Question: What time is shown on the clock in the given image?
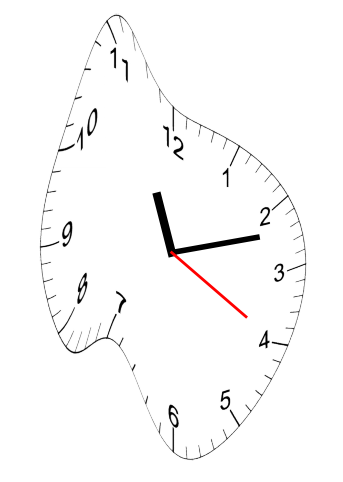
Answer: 11:12:20